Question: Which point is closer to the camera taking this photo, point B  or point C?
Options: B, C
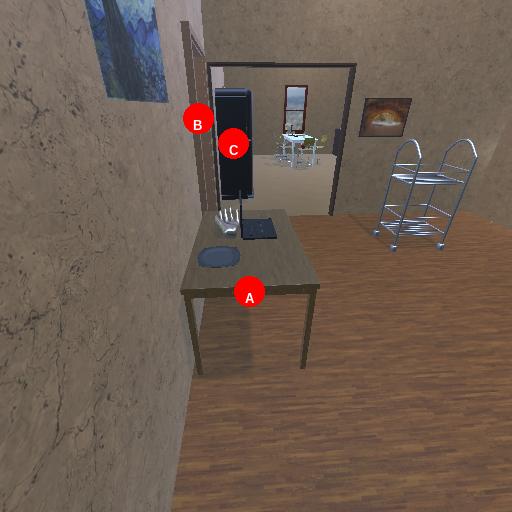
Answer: B